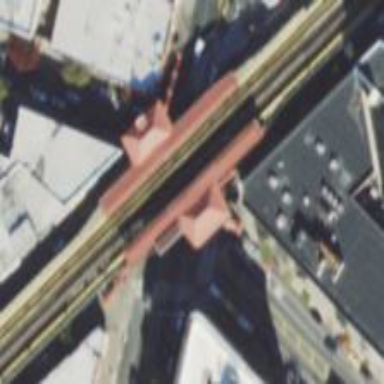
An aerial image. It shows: Bridge leading to railway platform for public transport.